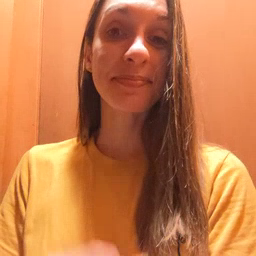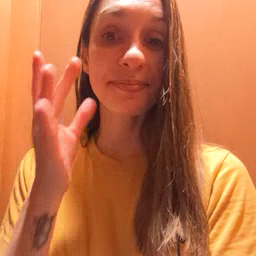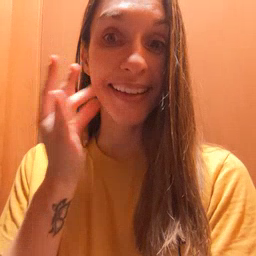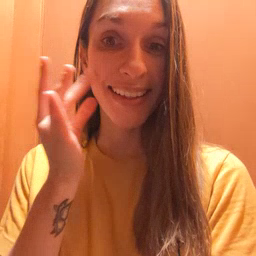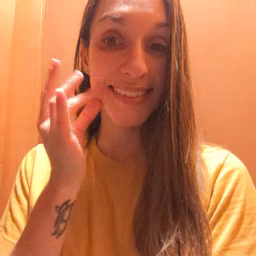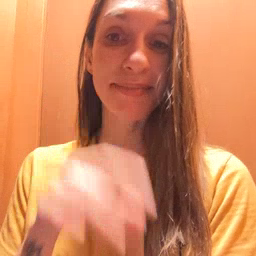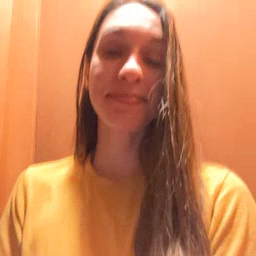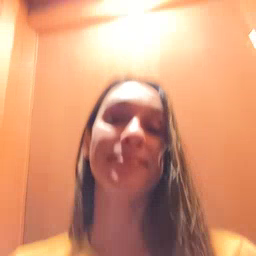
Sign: cat